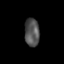
Tissue: skin
Cell type: Epithelial cells
Senescence score: 0.2827
Nuclear area (px): 406
Mean DAPI intensity: 82.044